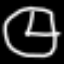
Label: clock